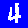
Digit: 4